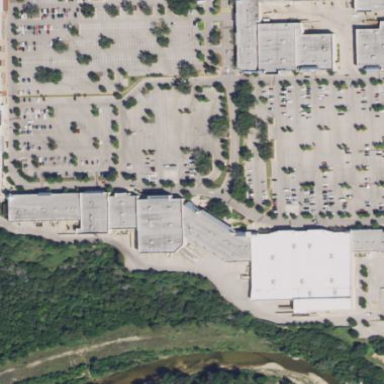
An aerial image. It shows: Retail area.